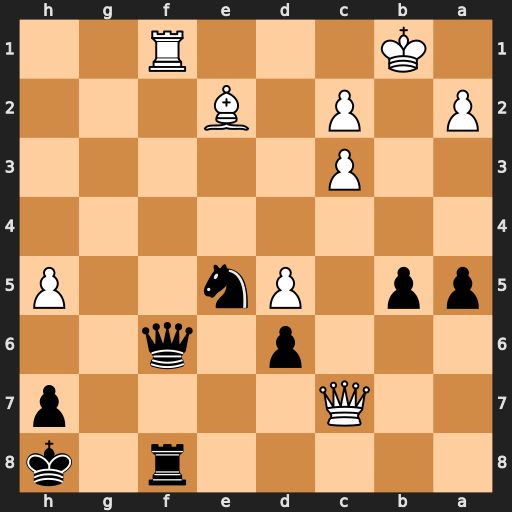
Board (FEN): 5r1k/2Q4p/3p1q2/pp1Pn2P/8/2P5/P1P1B3/1K3R2
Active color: b
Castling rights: -
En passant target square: -
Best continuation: Qxf1+ Bxf1 Rxf1+ Kb2 Nc4+ Qxc4 bxc4